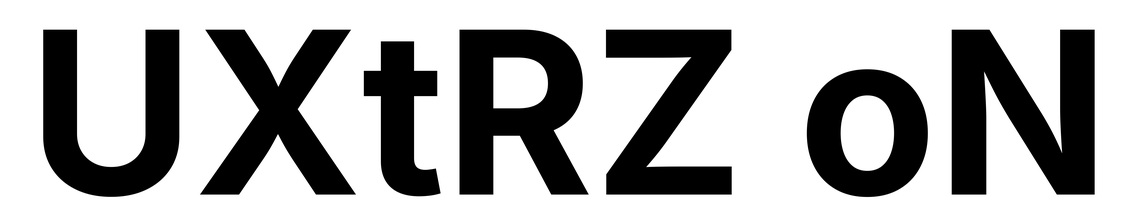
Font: Inter_Bold